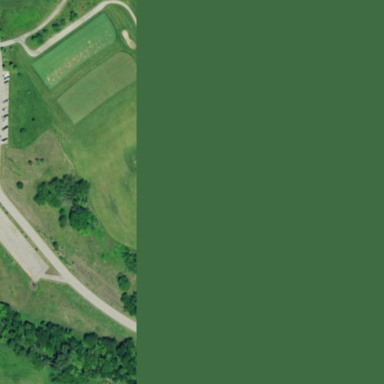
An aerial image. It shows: Grassy area designated as driving range for golf.